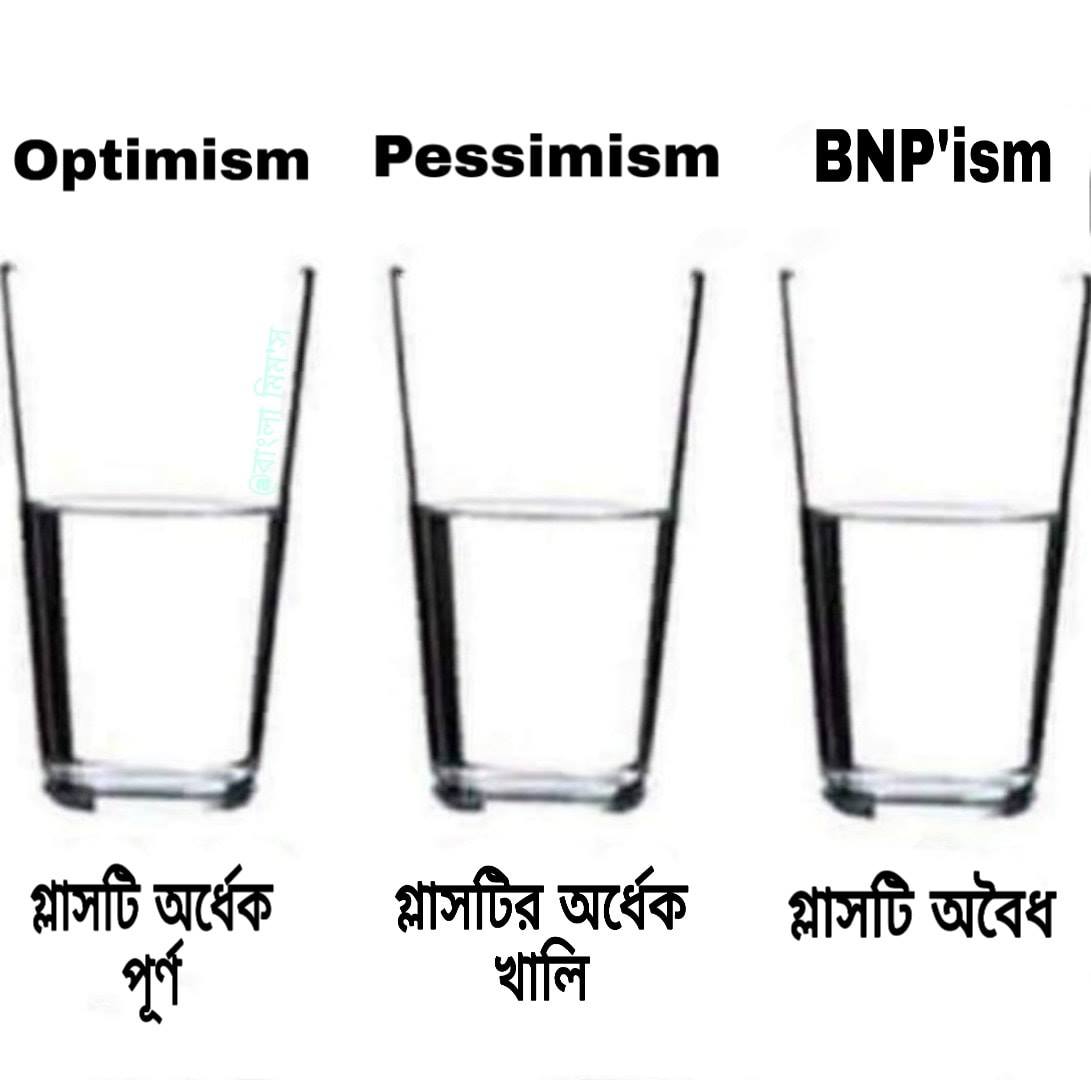
Caption: Optimism    গ্লাসটি অর্ধেক পূর্ণ    Pessimism  গ্লাসটির অর্ধেক খালি   BNP'ism    গ্লাসটি অবৈধ
Label: hate